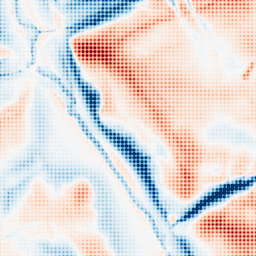
Category: classical
Decomposition family: uniform
Decomposition parameters: size: 50
Upsampling method: sinc_blackman
Upsampling parameters: scale: 8
kernel_size: 8
Upsampling scale: 8